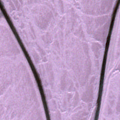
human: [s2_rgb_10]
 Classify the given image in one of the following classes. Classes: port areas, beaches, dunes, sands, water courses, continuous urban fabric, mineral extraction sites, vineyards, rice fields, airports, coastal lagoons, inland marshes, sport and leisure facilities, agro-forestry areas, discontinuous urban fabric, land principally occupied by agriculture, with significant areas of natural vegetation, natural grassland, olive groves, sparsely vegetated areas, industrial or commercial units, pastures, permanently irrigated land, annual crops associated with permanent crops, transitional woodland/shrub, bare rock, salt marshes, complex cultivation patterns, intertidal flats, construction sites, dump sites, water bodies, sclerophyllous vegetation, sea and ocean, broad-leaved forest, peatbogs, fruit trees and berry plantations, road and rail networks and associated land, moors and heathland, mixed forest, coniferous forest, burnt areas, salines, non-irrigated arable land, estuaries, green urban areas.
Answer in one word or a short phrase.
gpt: sea and ocean